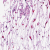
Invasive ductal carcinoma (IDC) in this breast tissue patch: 0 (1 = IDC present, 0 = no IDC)